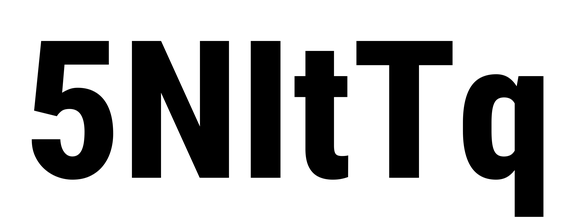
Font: Roboto_Condensed_ExtraBold